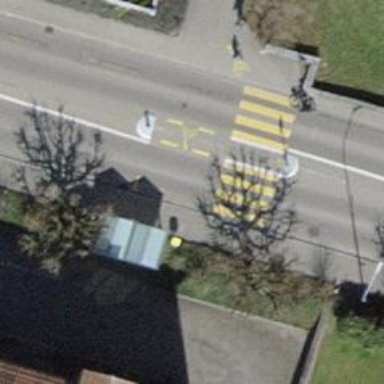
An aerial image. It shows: Public transport stop position.